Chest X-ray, AP view. Patient: 18 years old, sex M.
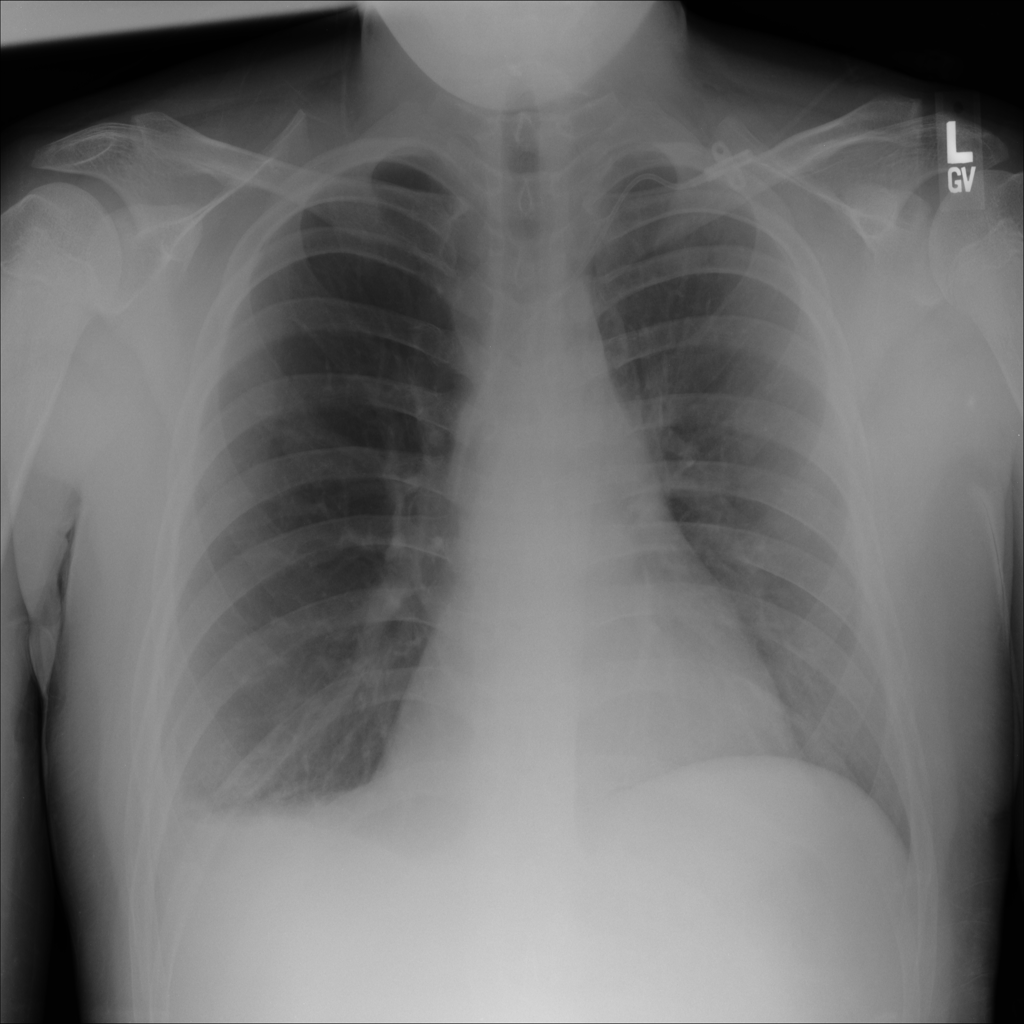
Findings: Effusion, Mass